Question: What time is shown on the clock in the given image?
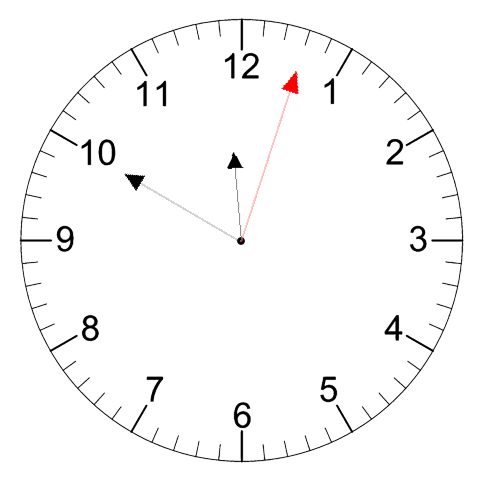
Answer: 11:50:03